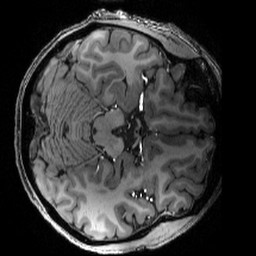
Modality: T1w
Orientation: axial
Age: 35
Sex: female
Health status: healthy
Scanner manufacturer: siemens
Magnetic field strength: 9.4 T
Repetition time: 6.5 s
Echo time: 0.0034 s